Question: I am developing a small web application using Ruby, Sinatra & HAML.
The scenario I am struggling with at the moment is something that I used to solve in PHP using Ajax and Javascript, and am not sure how to best go about doing it in Ruby (what the best practice would be, if there is a more optimized way of approaching this).
I have a screen as follows:

What I wish to happen is that when a user clicks on one of the buttons (for example ), the system calls a function which queries the database to get the relevant records and re-populates the 'Entries' box with the appropriate records. I want to do this without the rest of the page re-loading or anything else being effected, just the 'Entries' box. Bonus - If I can show a little "LOADING" spiral while the data is being fetched.
My research led me to gem known as "typhoeus" which I found to be really great, but am not sure if it applies in this scenario (or how to implement it if it does).
Any kind of help would be greatly appreciated.
Much obliged.
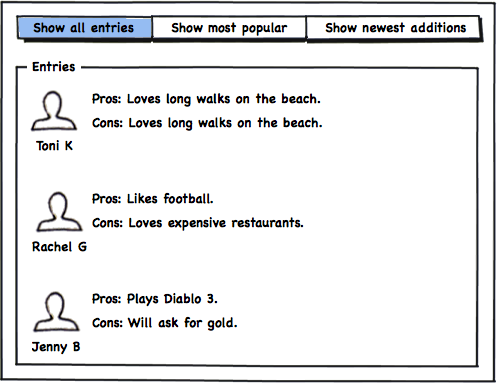
Answer: It seems like pjax is what you would be looking for.
<URL>
The author uses Sinatra in his example app. Though he does use erb, I am sure that it wouldn't cause any problems if you switched the template engine to haml